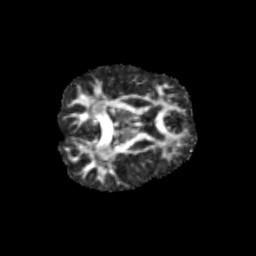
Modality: FA
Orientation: axial
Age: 11
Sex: male
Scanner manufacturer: siemens
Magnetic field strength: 3 T
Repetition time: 3.8 s
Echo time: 0.07 s